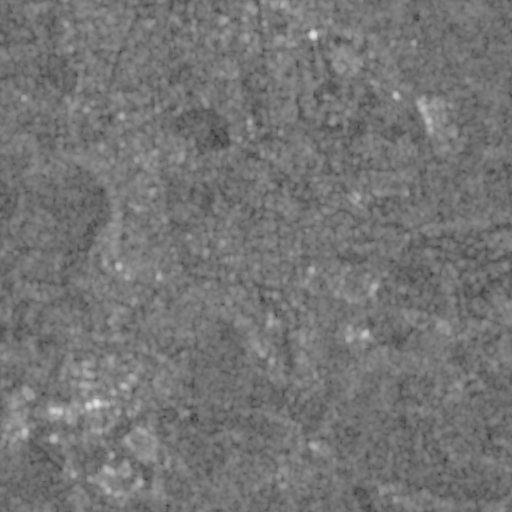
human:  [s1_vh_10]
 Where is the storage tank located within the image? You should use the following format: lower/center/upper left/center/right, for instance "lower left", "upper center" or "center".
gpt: The storage tank is located in the upper right of the image.
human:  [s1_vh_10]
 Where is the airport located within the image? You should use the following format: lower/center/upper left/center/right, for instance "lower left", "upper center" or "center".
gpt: There is no airport in the image.

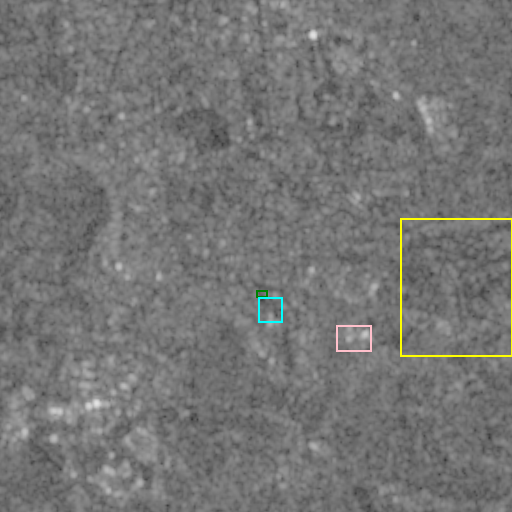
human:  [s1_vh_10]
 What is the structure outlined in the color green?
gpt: The structure outlined in green is a gas station.
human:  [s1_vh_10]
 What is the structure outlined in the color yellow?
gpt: The structure outlined in yellow is a park.
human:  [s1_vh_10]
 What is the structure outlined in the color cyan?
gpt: The structure outlined in cyan is a parking lot.
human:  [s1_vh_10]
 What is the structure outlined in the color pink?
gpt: The structure outlined in pink is a wastewater plant.
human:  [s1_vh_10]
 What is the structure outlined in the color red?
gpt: There is no red outline.